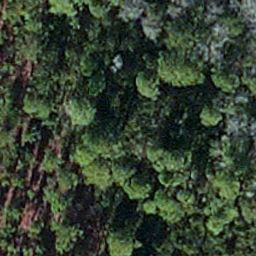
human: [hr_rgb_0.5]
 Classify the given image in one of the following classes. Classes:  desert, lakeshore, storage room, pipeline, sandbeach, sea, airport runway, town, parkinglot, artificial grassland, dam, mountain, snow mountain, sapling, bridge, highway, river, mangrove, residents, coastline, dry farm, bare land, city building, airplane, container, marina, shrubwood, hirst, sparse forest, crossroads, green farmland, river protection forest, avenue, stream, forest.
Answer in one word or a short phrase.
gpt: sapling